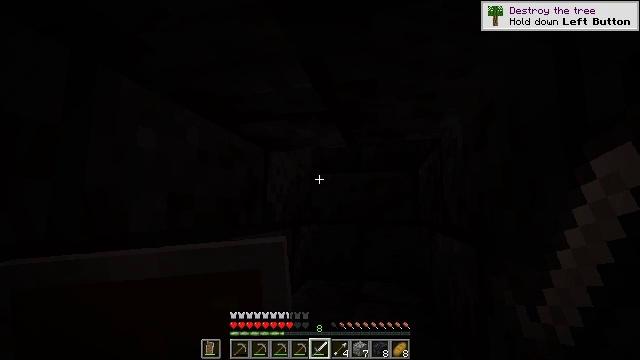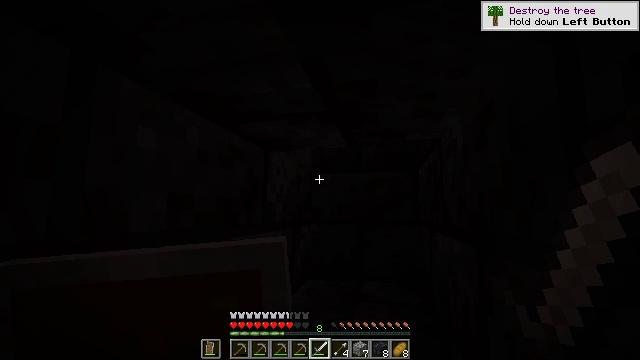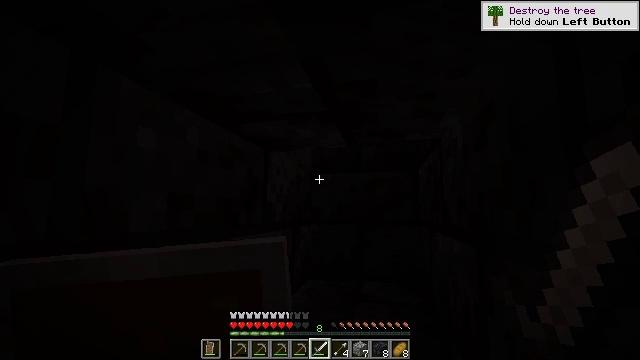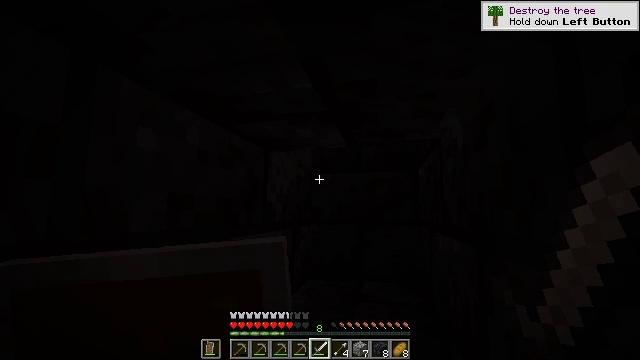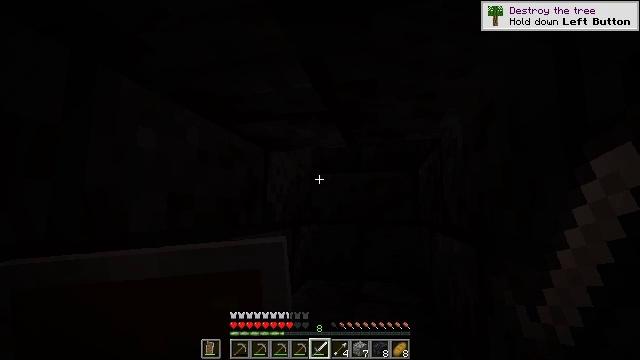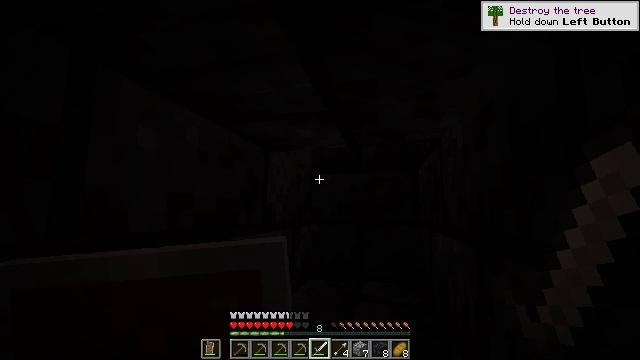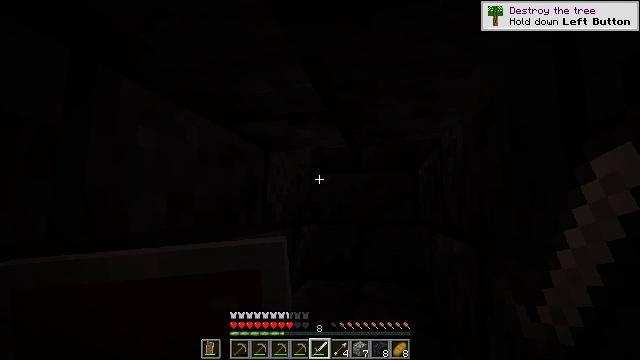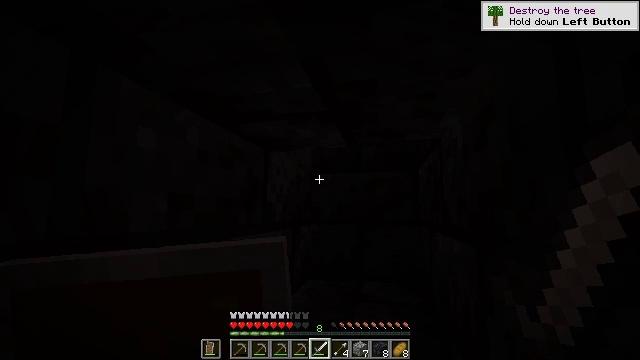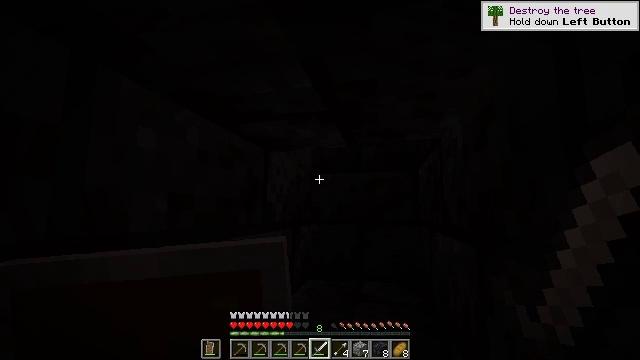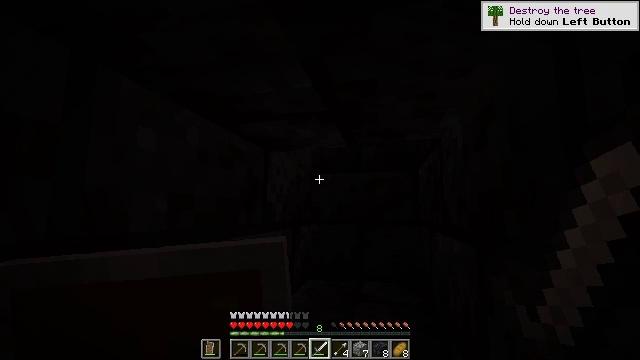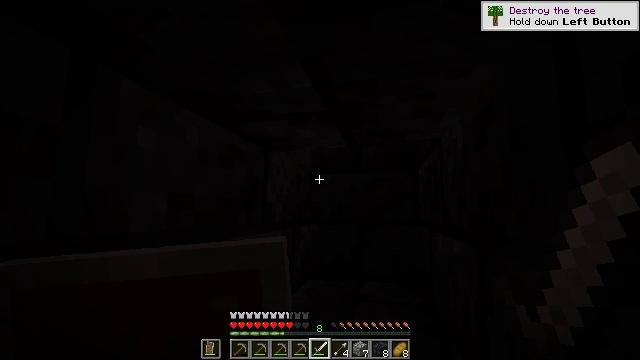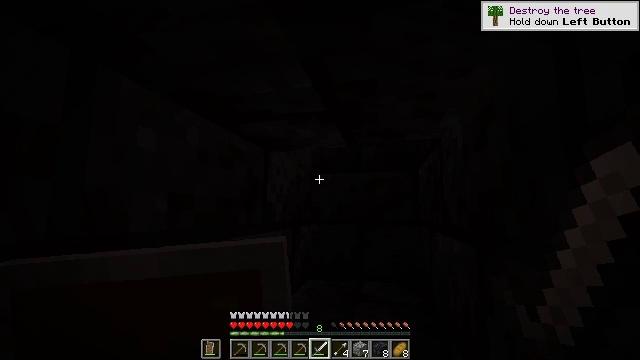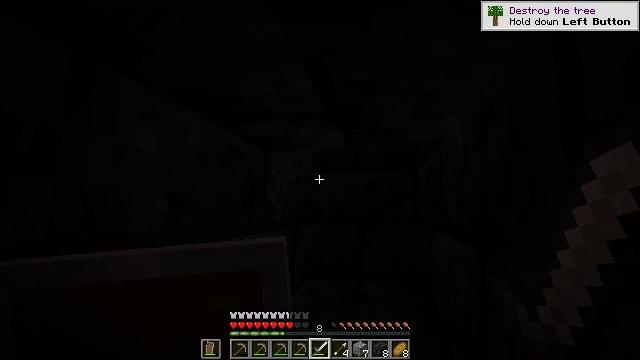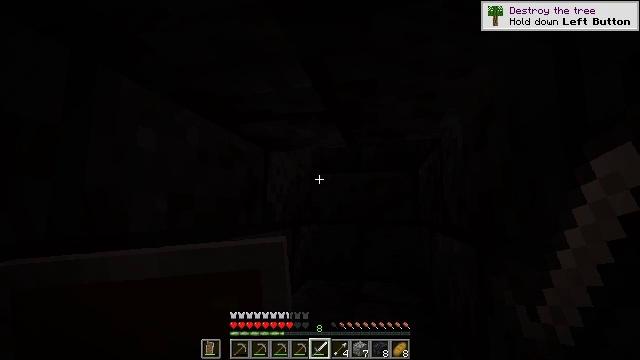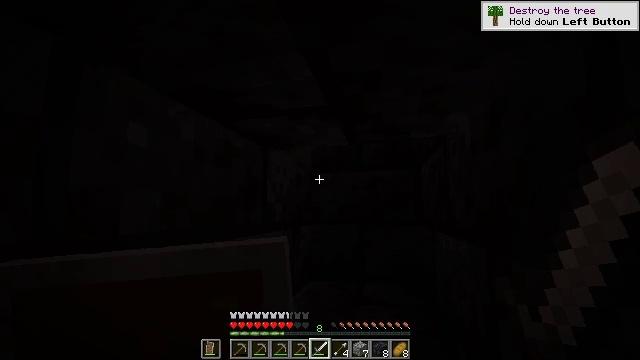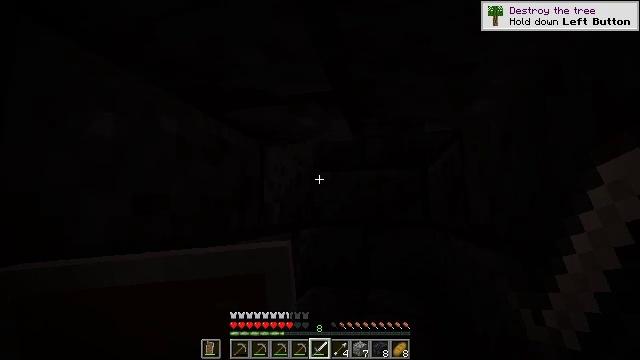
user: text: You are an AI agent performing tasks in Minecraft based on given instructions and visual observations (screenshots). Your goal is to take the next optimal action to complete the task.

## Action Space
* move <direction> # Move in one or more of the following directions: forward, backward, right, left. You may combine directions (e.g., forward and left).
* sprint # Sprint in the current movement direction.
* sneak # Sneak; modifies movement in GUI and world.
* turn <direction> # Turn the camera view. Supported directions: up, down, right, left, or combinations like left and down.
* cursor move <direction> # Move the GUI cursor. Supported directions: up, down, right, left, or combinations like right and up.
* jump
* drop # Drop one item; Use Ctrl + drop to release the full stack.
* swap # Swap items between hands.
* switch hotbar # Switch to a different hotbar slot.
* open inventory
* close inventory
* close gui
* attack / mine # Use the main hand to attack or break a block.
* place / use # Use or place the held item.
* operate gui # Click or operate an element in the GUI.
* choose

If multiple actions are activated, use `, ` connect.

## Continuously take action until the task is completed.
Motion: motion action
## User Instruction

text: Mine polished blackstone brick stairs.
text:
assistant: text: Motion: no_op
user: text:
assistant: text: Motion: no_op
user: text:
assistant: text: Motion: no_op
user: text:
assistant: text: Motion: no_op
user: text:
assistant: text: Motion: no_op
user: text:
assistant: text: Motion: no_op
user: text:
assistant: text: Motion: no_op
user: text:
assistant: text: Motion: no_op
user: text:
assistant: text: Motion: no_op
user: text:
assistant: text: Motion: no_op
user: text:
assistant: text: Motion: no_op
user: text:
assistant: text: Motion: no_op
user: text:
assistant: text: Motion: no_op
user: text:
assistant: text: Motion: move forward
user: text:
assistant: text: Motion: move forward
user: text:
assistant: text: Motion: move forward and move right
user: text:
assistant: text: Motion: move forward and move right
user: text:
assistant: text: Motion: move forward and move right
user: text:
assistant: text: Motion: no_op
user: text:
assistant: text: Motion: turn left
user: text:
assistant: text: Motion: turn left and up
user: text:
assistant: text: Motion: turn left and up
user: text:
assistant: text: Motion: turn left
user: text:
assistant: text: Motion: turn left
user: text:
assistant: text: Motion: turn left and up
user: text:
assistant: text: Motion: turn left and up
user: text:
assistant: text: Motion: move forward and move right, turn left and up
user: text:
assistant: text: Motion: move forward and move right, turn left
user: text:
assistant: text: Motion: move right, turn left
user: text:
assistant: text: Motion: turn left